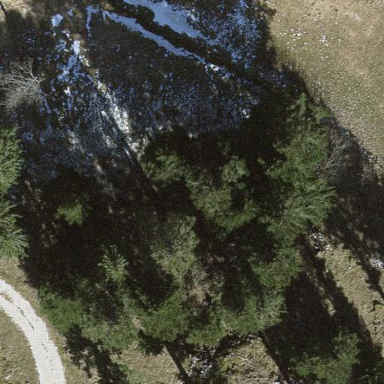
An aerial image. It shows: Forest with needle-leaved trees.